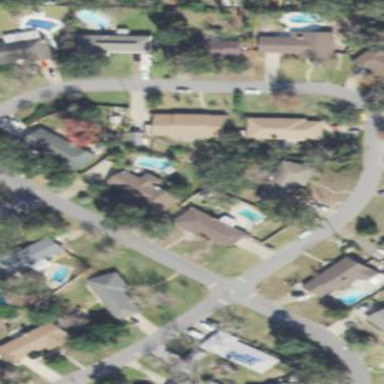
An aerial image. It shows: Residential area consisting of single-family homes.